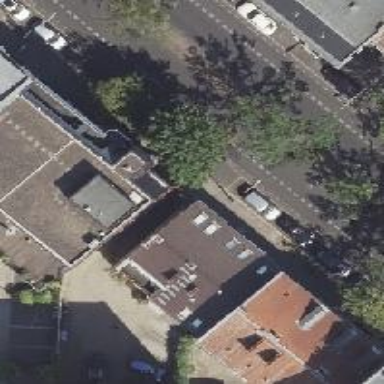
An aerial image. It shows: Parking lane for vehicles.